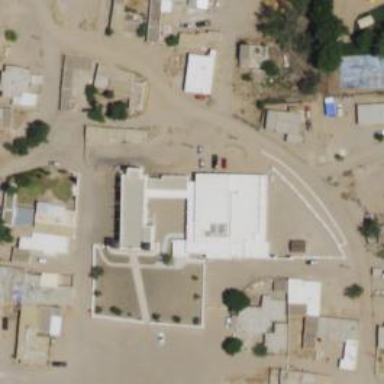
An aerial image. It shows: Religious building.